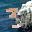
Label: 3